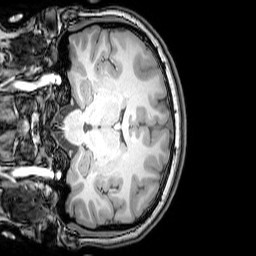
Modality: T1w
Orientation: coronal
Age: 21
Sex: female
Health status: healthy
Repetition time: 0.081 s
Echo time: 0.037 s